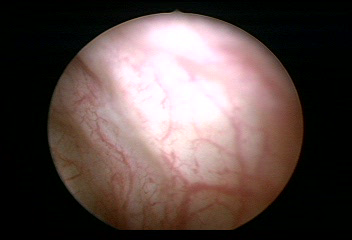
Modality: WLC
Class: Normal mucosa
Bladder cancer association: No